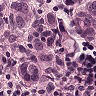
Metastatic tissue present: yes